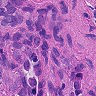
Metastatic tissue present: yes